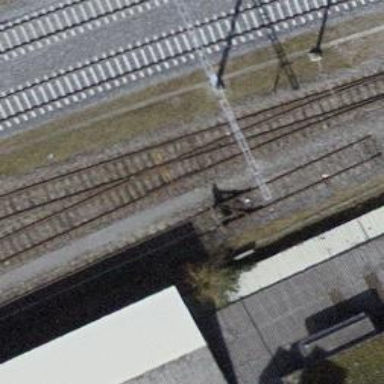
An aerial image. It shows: Railway buffer stop.